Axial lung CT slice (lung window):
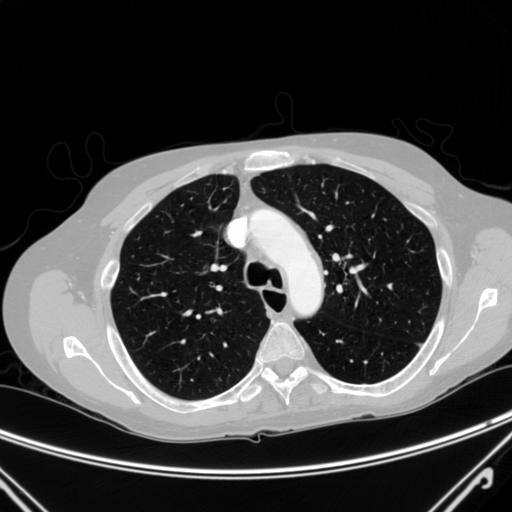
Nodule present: no